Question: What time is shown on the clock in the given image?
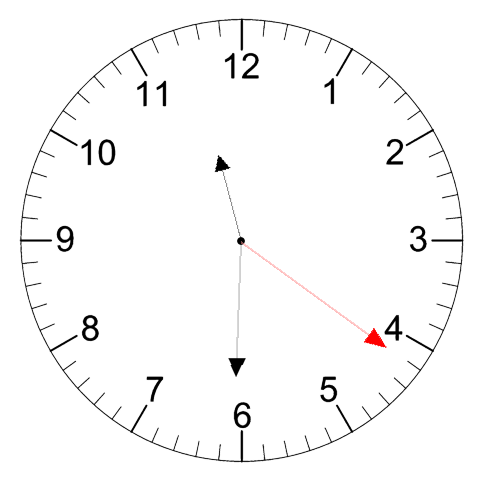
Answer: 11:30:21